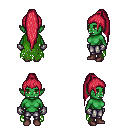
a pixel art fantasy rpg character, female body template, orc, green skin, green tattered cape, metal pants, ruby red extra-long topknot hairstyle, metal gloves, maroon shoes, four views (front, back, left, right), 2x2 character sprite sheet, small pixel art, hard edges, no anti-aliasing